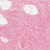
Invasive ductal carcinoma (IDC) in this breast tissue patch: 0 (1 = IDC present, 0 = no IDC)